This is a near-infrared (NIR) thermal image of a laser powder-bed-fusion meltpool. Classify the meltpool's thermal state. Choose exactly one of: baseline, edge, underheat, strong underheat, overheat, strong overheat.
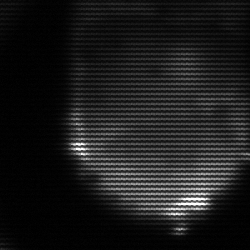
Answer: edge